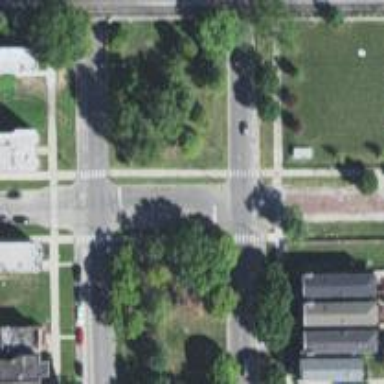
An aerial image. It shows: Footway that serves as traffic island.